Question: I'm busy with a little topdown shooter in XNA. Now I have a little Mathematical problem:
I have a sprite, a human that's holding a 9mm. Now the sprite looks at the mouse cursor.
When I shoot, I want to show a little muzzle flash @ the end of the gun barrel. However, the coordinates of the end of the barrel will change when you rotate the character.
How can I get the correct coordinates in a sprite that is the end of the barrel when for example the end of the barrel is 14px above a players head?(topdown)

So basicly I need to know how to get coordinates of a certain point in a circle that has an certain angle with the orgin.
Thanks!
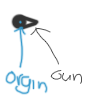
Answer: '''
x=orig.x+cos(alpha)*r;
y=orig.y+sin(alpha)*r;
'''
Where alpha is the angle between the x axis and the line extending the barrel; r is the radius of the circle (the lenght of the barrel).
One or both of the '+'s might have to be replaced with '-', depending on the orientation of the coordinate system (or play around with adding multiples of 90 degrees (up to 270) to alpha until you get it right).